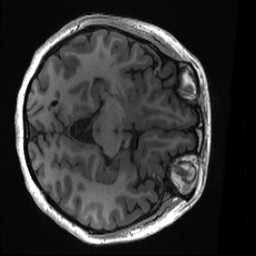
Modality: T1w
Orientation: axial
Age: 23
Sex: female